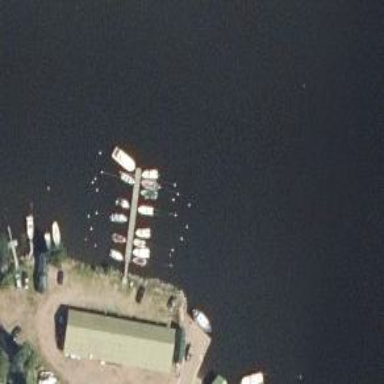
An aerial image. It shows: Marina on leisure land.